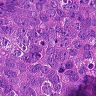
Metastatic tissue present: yes